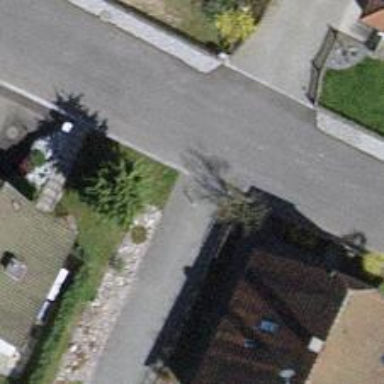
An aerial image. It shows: Bollard barrier.